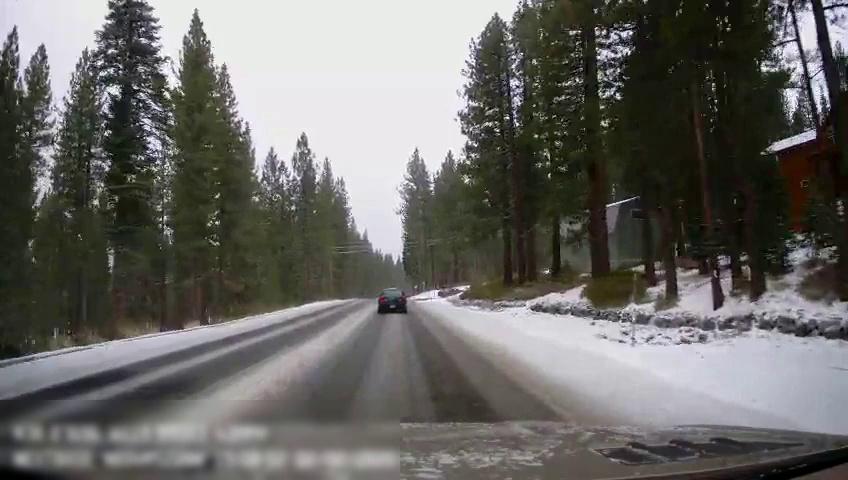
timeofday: Day
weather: Snowy
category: Drivable Space
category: Vehicles | Car
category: Vehicles | Car